Question: I have added a twitter typeahead control to my application which is styled with bootstrap 3. Here is a picture of the current look of the control:

No Bootstrap styles are applied. In fact, the thing doesn't have any styling added to it. It just adds text in transparent container below the text box (the background is red to highlight this transparency).
I found no information about styling in the documentation, but the examples, <URL>, look great.
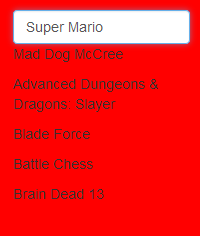
Answer: Resolution
I did a quick double check so I wouldn't get LMGTFY'd and found the following github fork with code that resolves 98% of the issues. I figured it would be reasonable to post the answer just in case. It's almost a duplicate, but all of the current issues on stackoverflow currently refer to typeahead v0.9.x.
Fix here: <URL>